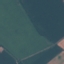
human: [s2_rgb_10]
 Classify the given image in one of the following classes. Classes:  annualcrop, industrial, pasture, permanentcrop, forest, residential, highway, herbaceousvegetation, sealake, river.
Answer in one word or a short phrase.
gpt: AnnualCrop